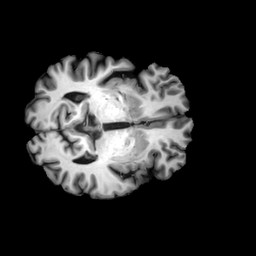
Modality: T1w
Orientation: axial
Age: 50
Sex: male
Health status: ill